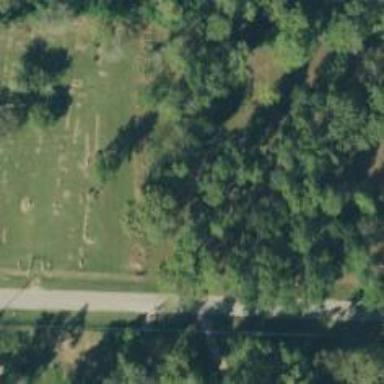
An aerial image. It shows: Cemetery.